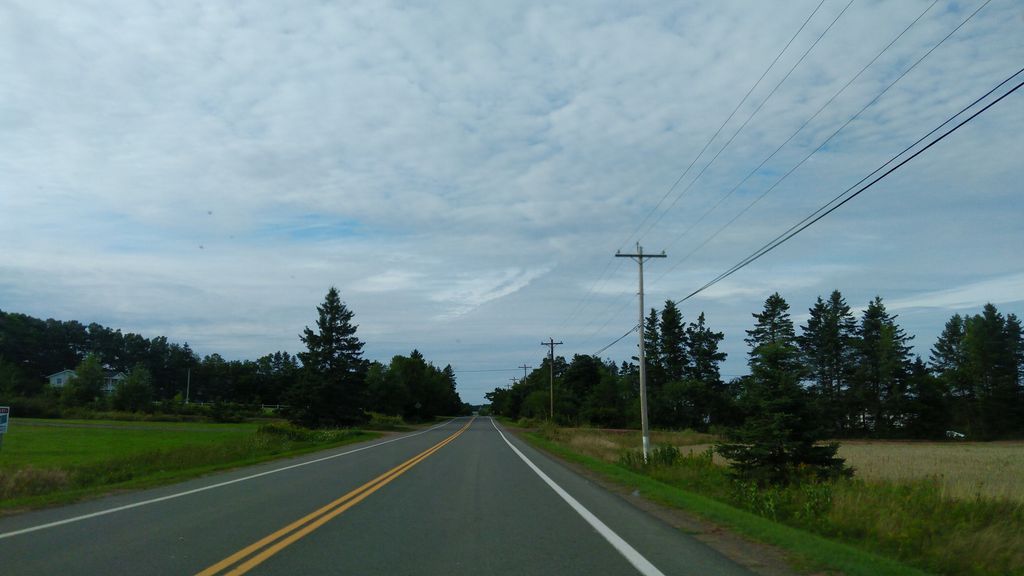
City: charlottetown